Field crop: maize
Growth stage: 2
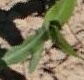
Species: maize